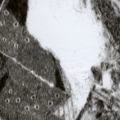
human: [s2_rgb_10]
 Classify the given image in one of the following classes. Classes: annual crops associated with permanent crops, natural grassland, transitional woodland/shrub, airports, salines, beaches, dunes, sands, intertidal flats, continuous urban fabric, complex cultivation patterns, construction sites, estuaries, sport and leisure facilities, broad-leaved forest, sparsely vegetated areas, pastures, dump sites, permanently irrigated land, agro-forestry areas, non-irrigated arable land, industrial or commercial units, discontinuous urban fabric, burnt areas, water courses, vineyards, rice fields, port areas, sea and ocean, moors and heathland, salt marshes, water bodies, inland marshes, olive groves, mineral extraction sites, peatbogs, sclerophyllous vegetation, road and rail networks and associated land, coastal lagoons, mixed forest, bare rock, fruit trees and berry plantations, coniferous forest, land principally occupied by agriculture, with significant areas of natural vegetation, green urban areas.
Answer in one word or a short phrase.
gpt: coniferous forest, mixed forest, peatbogs